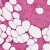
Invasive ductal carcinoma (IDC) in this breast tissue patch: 0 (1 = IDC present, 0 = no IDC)